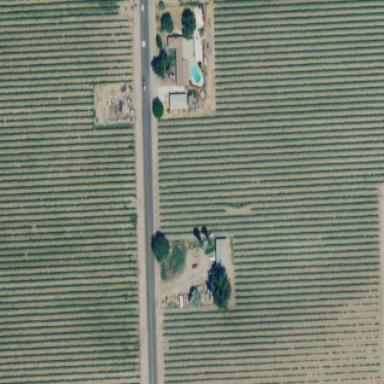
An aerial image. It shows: Vineyard growing grapes.